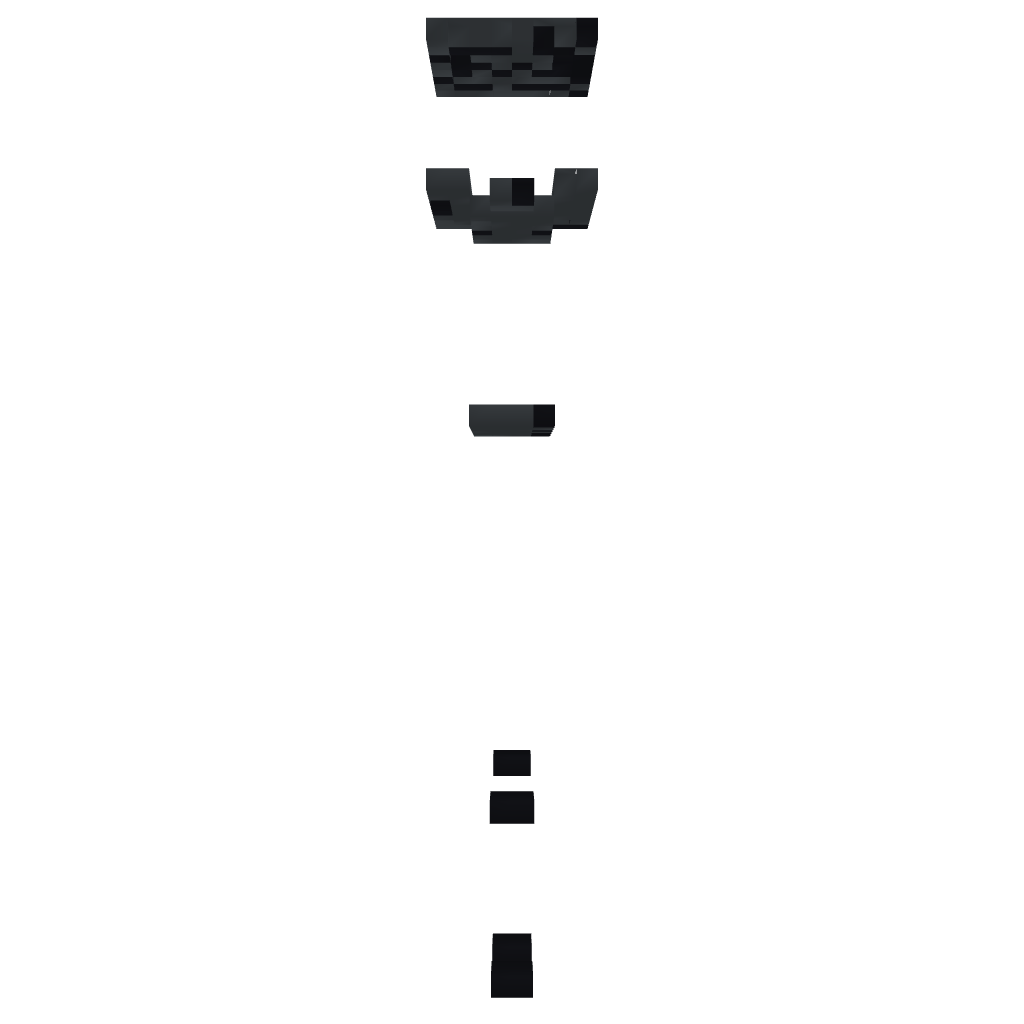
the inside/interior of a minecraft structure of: Enderman Statue